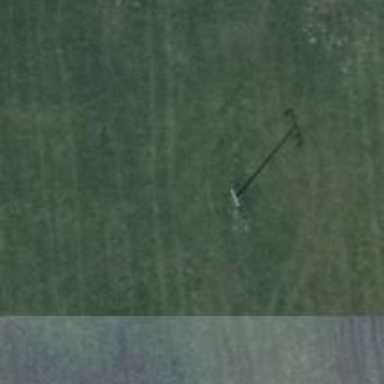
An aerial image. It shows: Power pole.